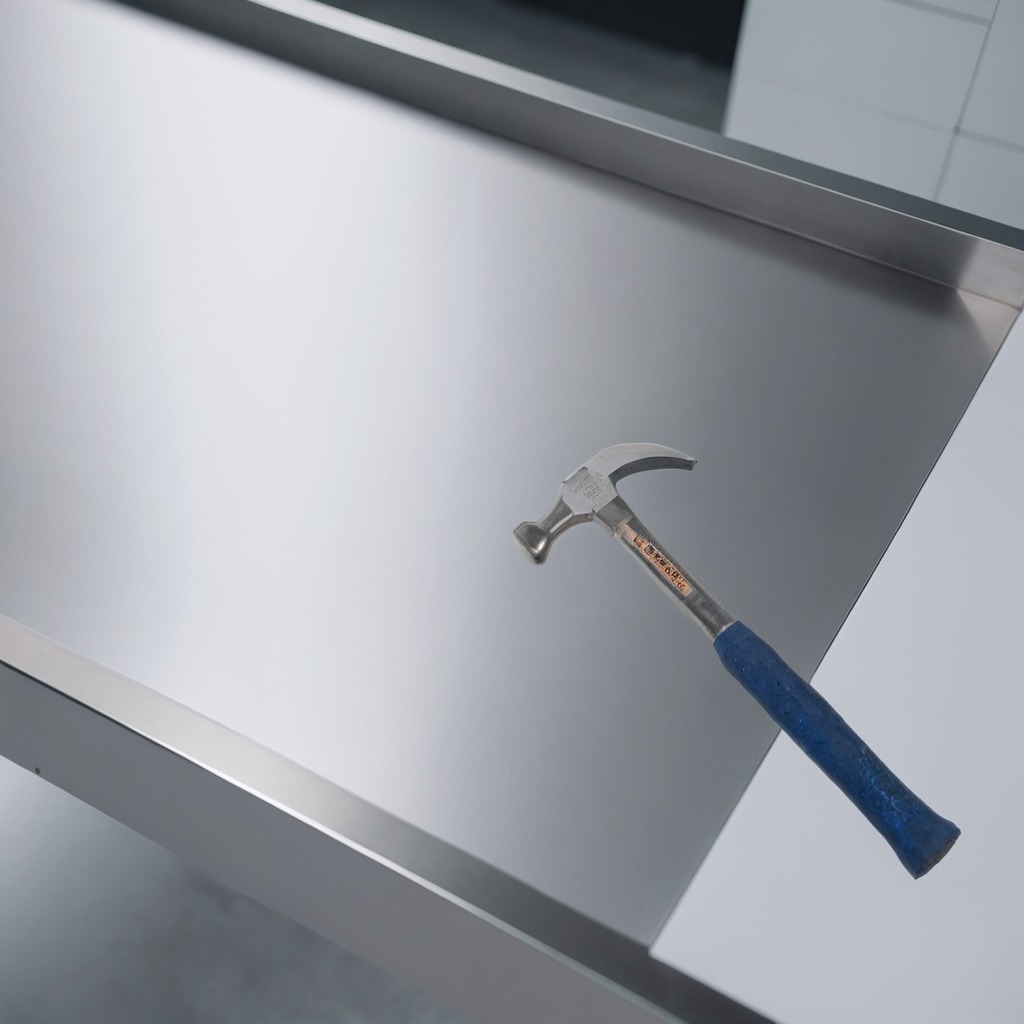
A hammer is lying on the stainless steel table in a high-end prototyping lab.